Question: The following JSFiddle shows my problem:
<URL>
It looks pretty clean:

I want colored bullets and hence used the ':before' trick. With that I had to add some negative 'margin-left' and of course the bullets fall out of the "frame". But how do I get to have a border like so:
'''
* Item here spanning
multiple lines >
-----------------------
* Another Item >
-----------------------
* Wow. More! >
-----------------------
'''
Mind the indentation of the second line of the first item: Same indent than the first line.
HTML Markup:
'''
<ul>
<li class="new">
<span>Item 1 asd samdioa smodmasiom doasdmi oasi mdioas
<div>&raquo;</div>
</span>
<div>2014-03-22, 14:20:21</div>
</li>
<li class="new">
<span>Item 2 asd asd asdas
<div>&raquo;</div>
</span>
<div>2014-03-20, 11:20:03</div>
</li>
<li>
<span>
Item 3 asd asd asdas sduiosmn diomsio d
<div>&raquo;</div></span>
<div>2014-03-19, 04:01:35</div>
</li>
<li>
<span>
Item 4 asd asdasd
<div>&raquo;</div>
</span>
<div>2014-03-15, 09:20:05</div>
</li>
</ul>
'''
CSS:
'''
ul {
list-style: none;
font-family: Verdana, Geneva, 'DejaVu Sans', sans-serif;
font-size: 13px;
width: 200px;
}
ul li.new:before {
color: #f00;
content: "*";
padding-right: 0;
position: relative;
left: -3px;
margin-left: -12px;
}
ul li {
padding: 5px 9px 5px 0;
border-bottom: 1px solid gray;
}
ul li span {
font-weight: bold;
}
ul li span div {
float: right;
font-weight: normal;
}
ul li span + div {
padding-top: 2px;
font-size: 9px;
}
'''
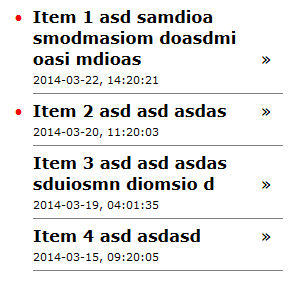
Answer: use 'absolute' 'position' for ':before', negative 'margin-left' and add a 'padding-left' to 'li' to save room for the generated bullet.
<URL>